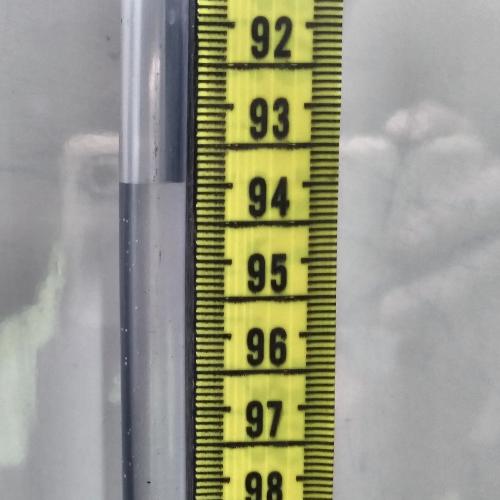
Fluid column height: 94.0 cm